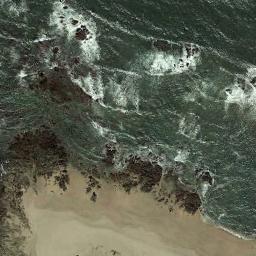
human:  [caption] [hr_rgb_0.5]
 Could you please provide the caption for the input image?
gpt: The green oceans and some rocks and waves .

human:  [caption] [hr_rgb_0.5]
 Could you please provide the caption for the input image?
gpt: Huge waves beat the beach and trees .

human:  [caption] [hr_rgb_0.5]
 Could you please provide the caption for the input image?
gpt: There are houses by the beach .

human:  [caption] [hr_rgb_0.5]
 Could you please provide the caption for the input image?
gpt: The beach with khaki sand and some eroded stones are in the seawater .

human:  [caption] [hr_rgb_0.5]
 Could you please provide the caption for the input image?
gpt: Many green plants are on the beach .